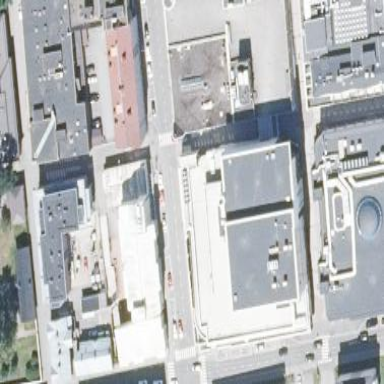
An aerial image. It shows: Mall building.